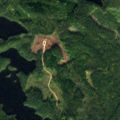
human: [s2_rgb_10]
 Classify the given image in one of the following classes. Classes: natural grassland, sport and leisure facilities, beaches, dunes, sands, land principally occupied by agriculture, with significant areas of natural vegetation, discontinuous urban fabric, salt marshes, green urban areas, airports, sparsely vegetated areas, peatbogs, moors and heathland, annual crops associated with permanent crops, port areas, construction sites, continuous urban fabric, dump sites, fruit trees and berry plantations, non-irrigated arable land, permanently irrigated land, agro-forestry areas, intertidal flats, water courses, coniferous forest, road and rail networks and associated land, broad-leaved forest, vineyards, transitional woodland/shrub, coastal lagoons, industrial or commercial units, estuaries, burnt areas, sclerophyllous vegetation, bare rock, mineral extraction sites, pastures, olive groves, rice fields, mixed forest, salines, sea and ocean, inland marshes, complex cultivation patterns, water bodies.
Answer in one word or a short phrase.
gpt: coniferous forest, mixed forest, water bodies